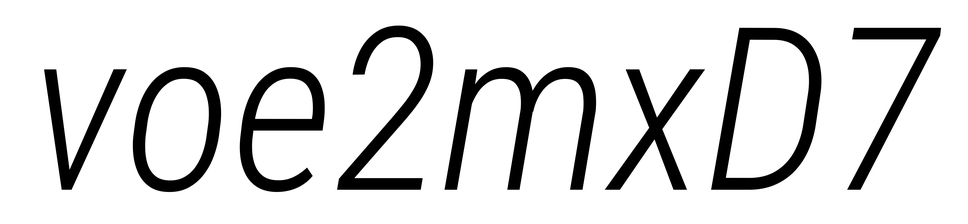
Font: Roboto-Italic_Condensed_Light_Italic